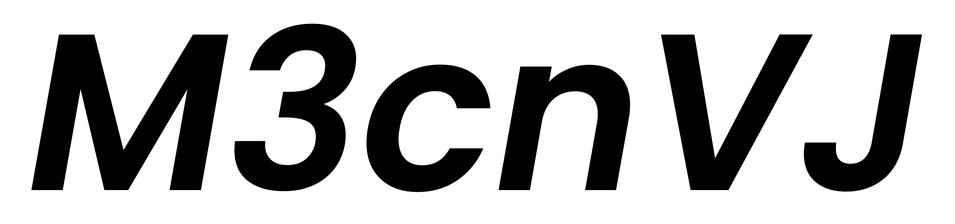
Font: Poppins-SemiBoldItalic